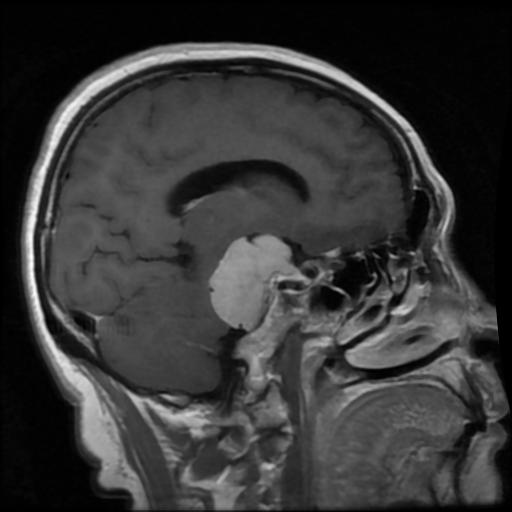
Label: meningioma